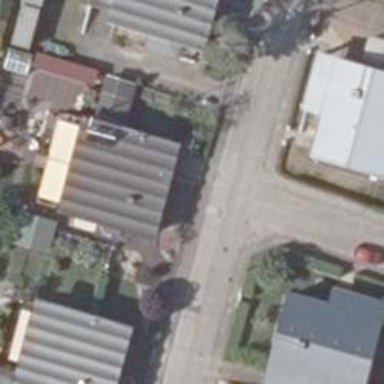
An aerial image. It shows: Residential road with concrete plate sidewalks on both sides.